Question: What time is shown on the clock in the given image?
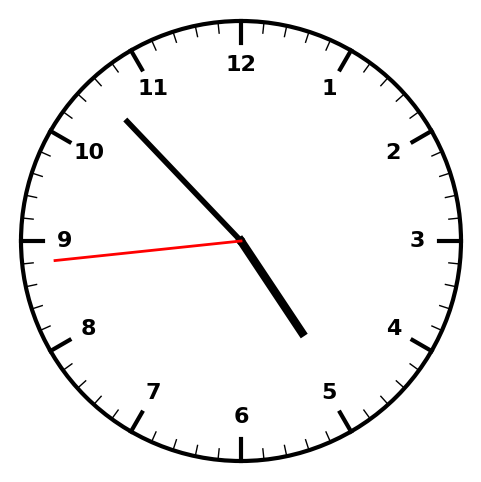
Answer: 04:52:44